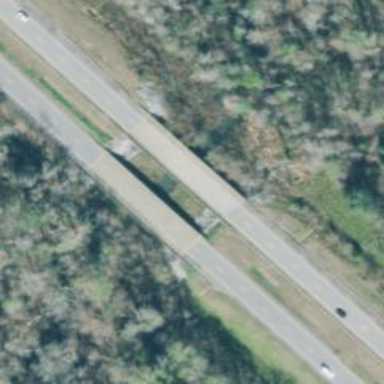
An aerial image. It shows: Trunk highway bridge with asphalt surface. It serves as expressway and there is hazard of ice present.